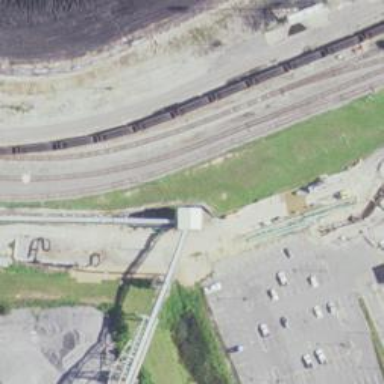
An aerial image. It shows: Railway spur service.